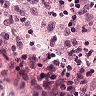
Metastatic tissue present: no